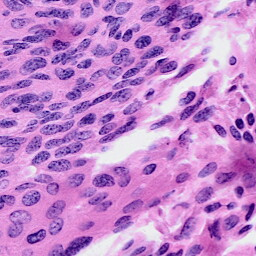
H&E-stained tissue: Cervix